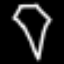
Label: diamond